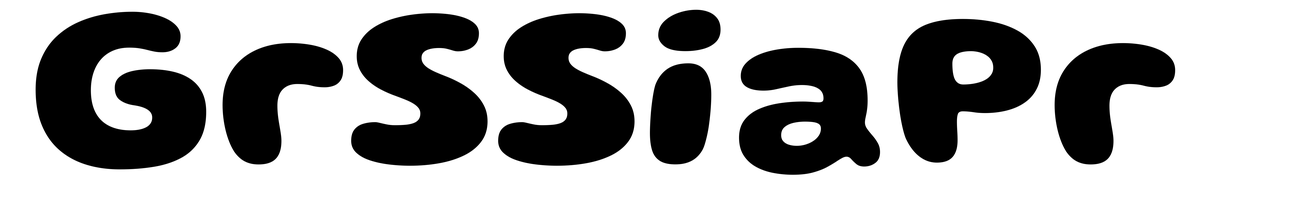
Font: Gluten_Bold